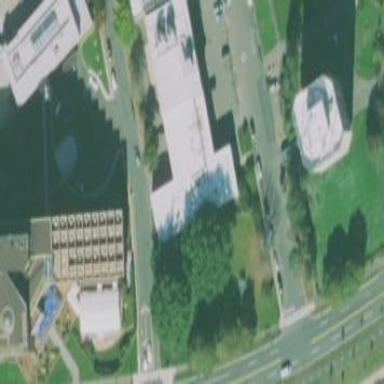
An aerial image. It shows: University building on campus with white roof.